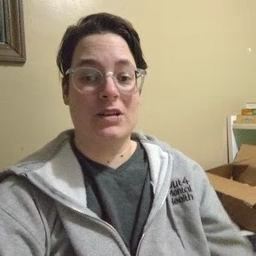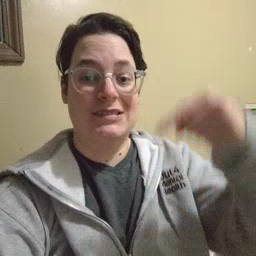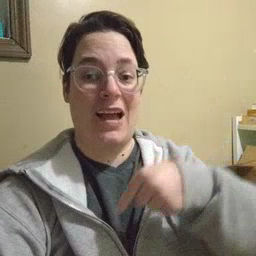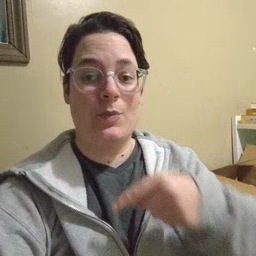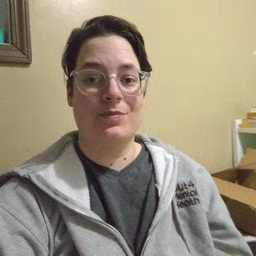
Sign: down